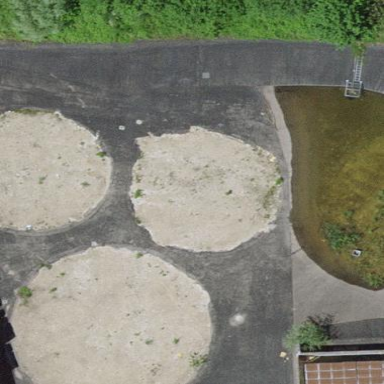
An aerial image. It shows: Storage tank with man-made structure.